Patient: sex F, age 68
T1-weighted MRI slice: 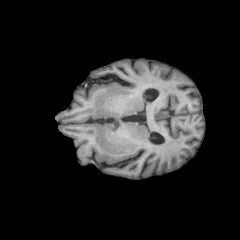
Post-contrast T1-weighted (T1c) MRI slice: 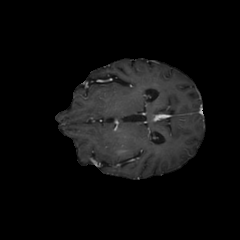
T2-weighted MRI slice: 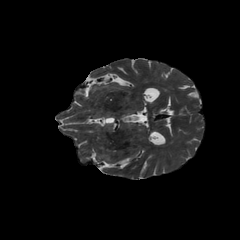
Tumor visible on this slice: yes
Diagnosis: Glioblastoma, IDH-wildtype
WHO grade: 4